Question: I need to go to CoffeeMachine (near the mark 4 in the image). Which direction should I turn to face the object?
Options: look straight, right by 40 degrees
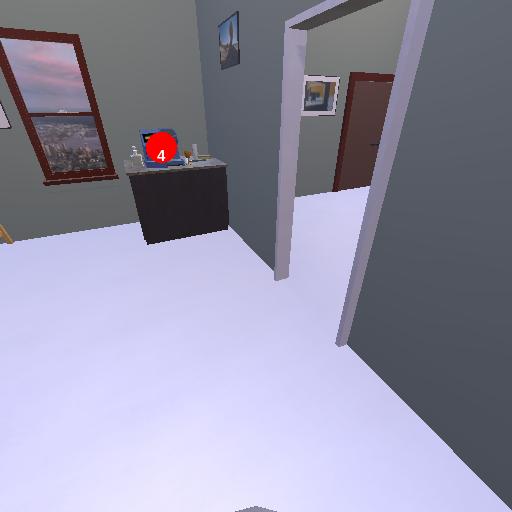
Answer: look straight